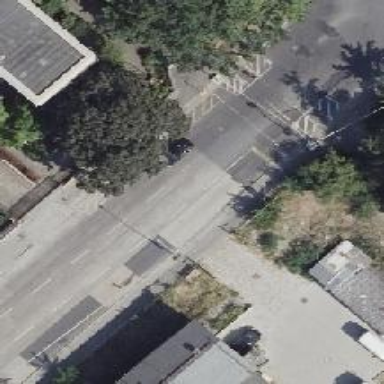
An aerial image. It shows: Road with traffic signals.